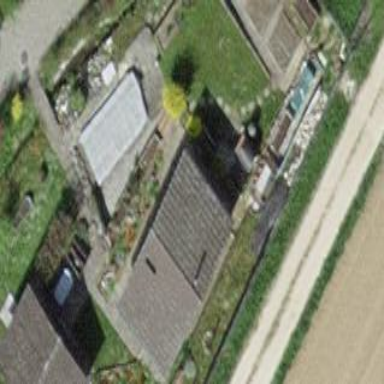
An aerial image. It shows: Bungalow.